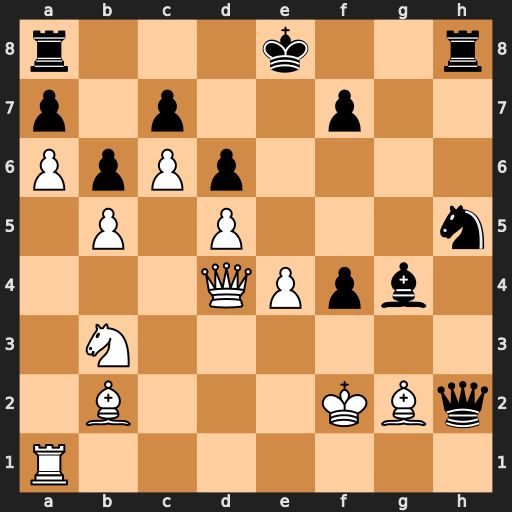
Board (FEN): r3k2r/p1p2p2/PpPp4/1P1P3n/3QPpb1/1N6/1B3KBq/R7
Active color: w
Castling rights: kq
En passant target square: -
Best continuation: Qxh8+ Ke7 Bf6+ Nxf6 Qxh2